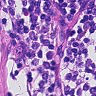
Metastatic tissue present: no